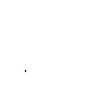
Particle: kaon